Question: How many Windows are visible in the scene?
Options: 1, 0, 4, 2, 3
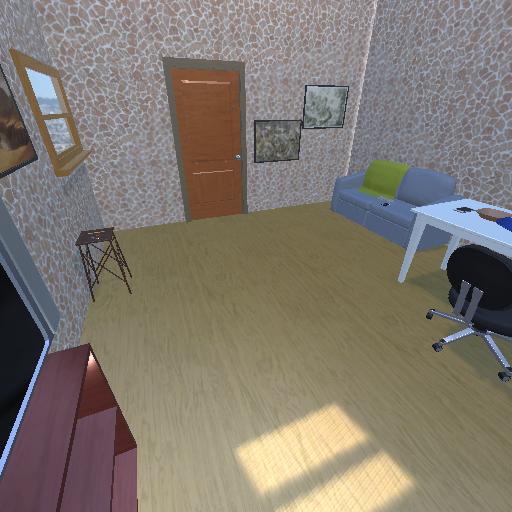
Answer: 1